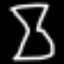
Label: hourglass